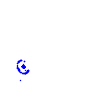
Particle: kaon